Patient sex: M
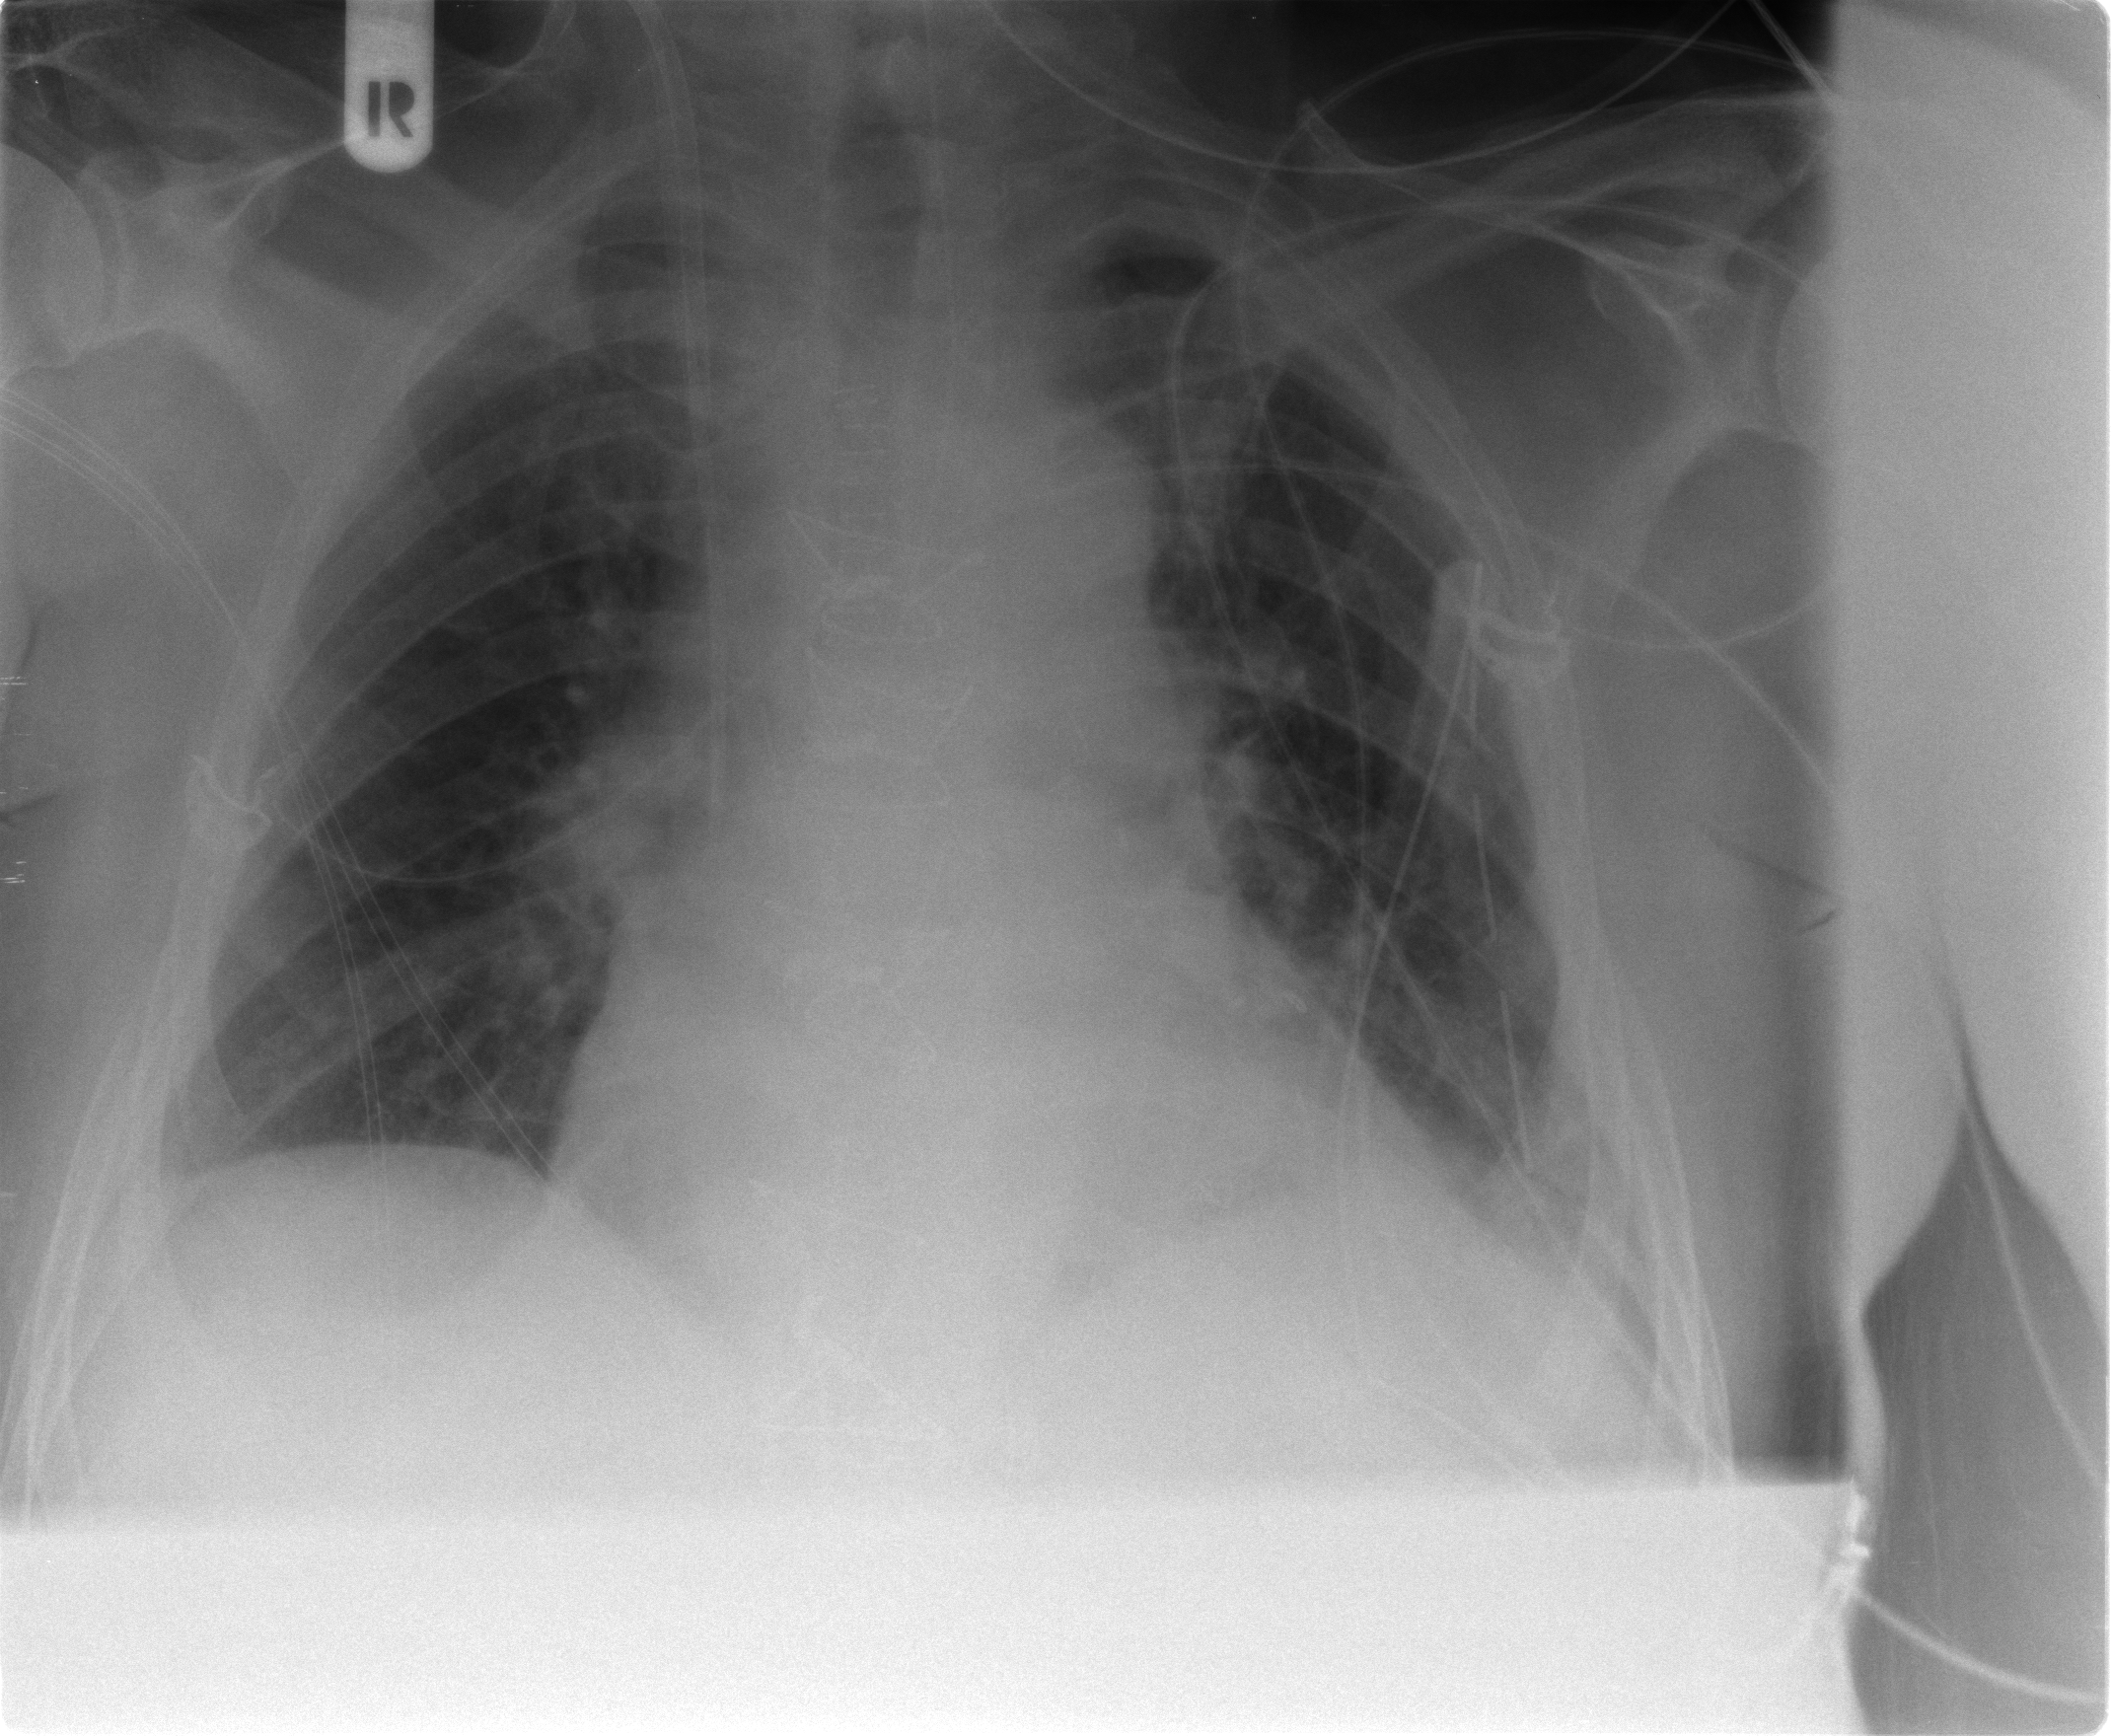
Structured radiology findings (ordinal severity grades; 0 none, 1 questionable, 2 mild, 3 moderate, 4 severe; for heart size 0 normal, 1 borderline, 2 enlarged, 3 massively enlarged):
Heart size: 2
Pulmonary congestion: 2
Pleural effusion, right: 0
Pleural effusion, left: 2
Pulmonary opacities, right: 0
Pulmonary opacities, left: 0
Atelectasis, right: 0
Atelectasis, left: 2